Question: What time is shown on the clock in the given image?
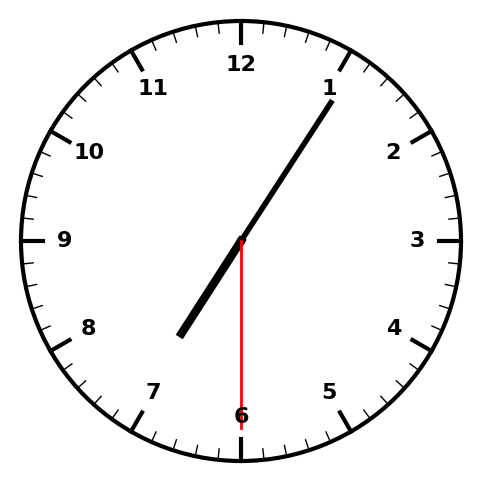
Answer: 07:05:30